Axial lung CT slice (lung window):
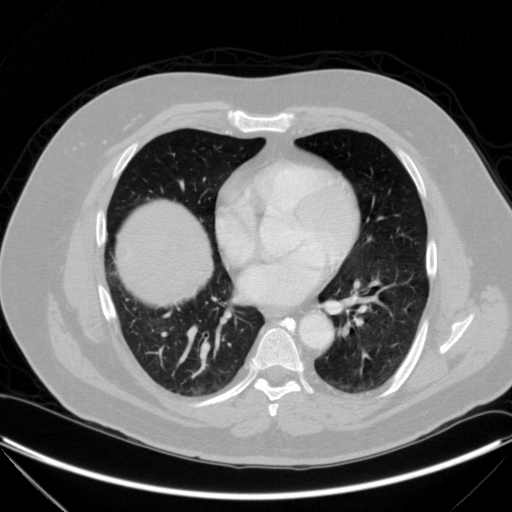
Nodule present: no